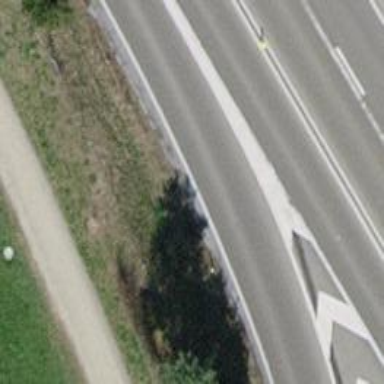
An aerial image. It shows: Trunk link highway with asphalt surface.